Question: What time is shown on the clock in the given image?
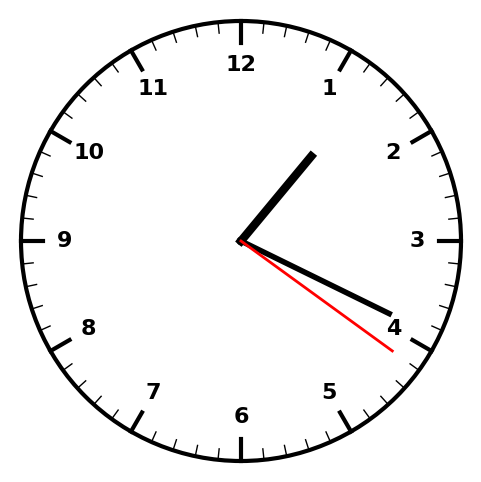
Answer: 01:19:21